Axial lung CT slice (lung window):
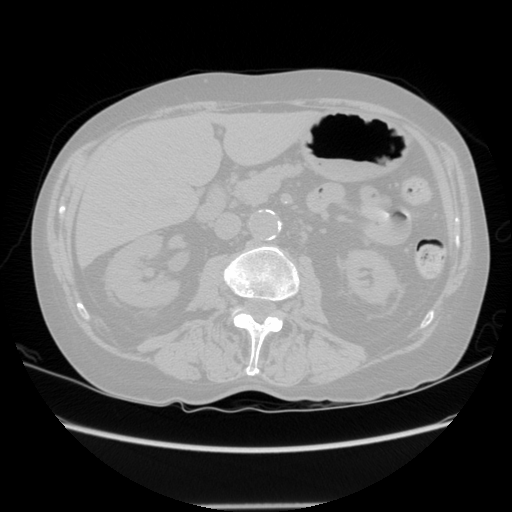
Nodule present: no